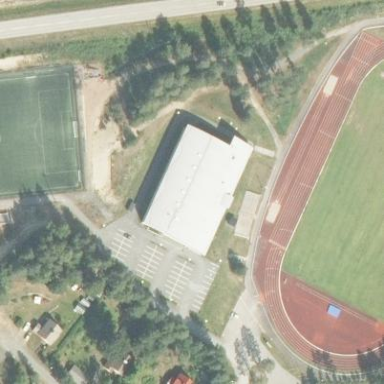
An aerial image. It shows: Sports centre building.